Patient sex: M
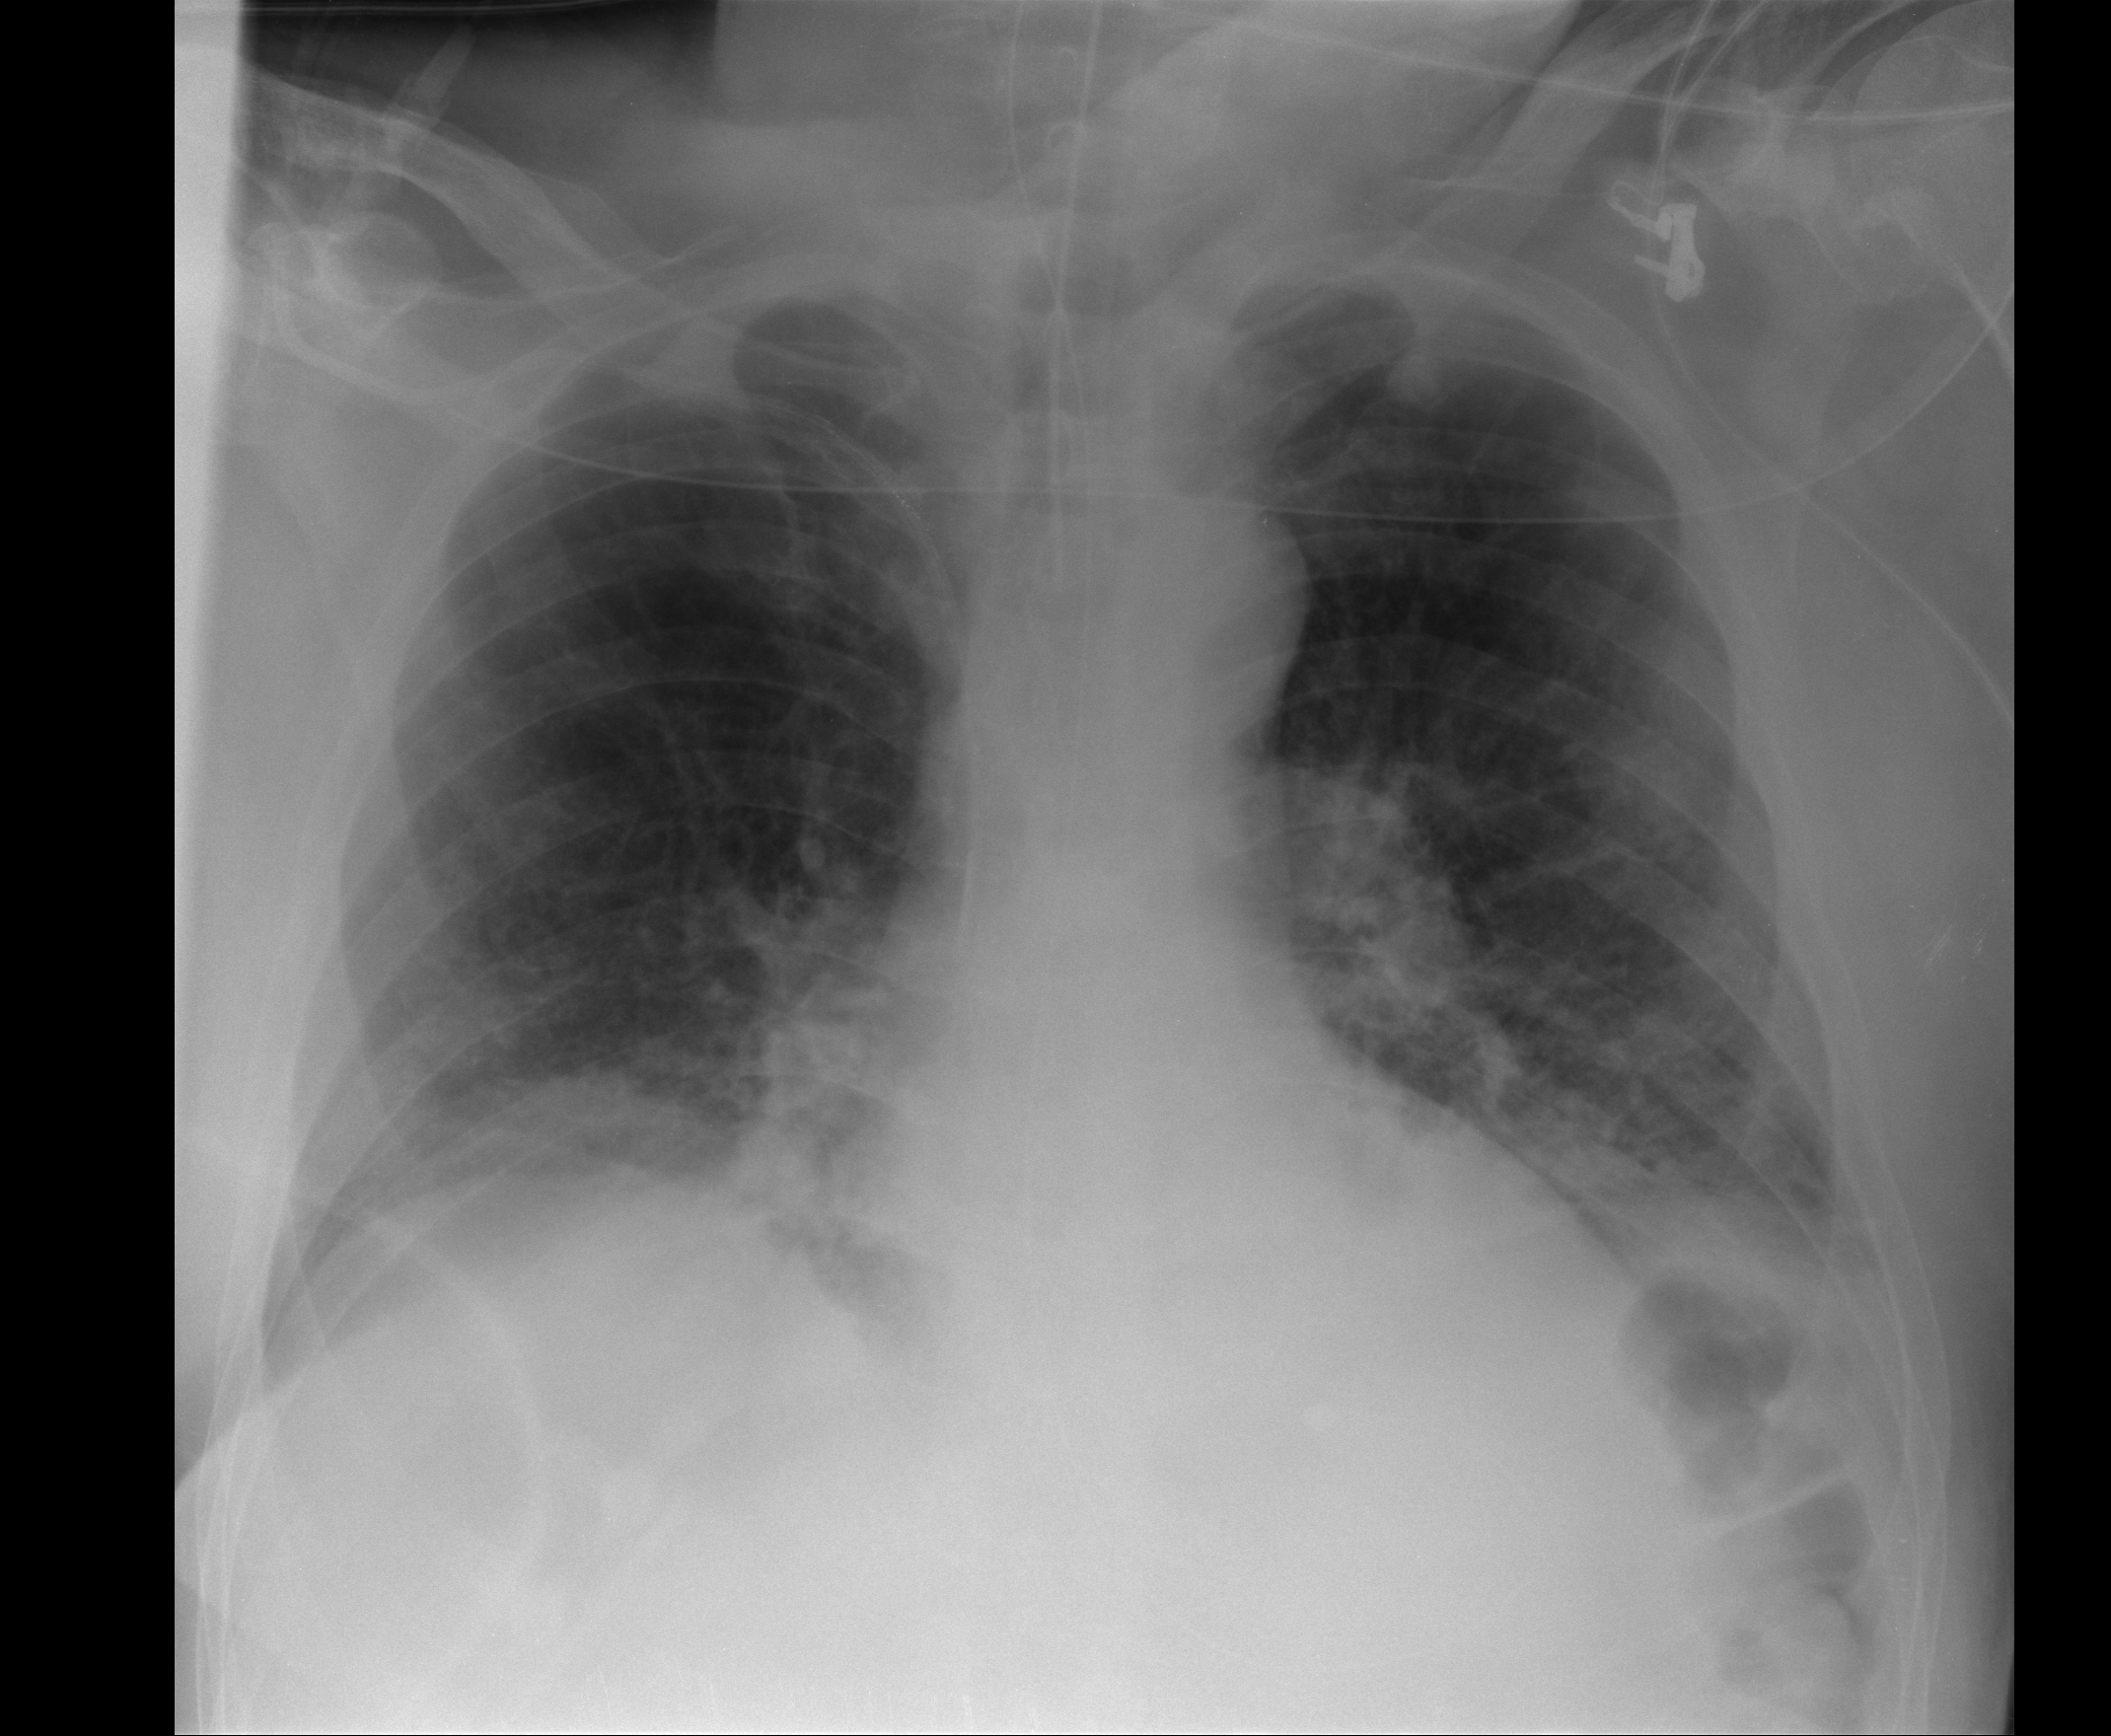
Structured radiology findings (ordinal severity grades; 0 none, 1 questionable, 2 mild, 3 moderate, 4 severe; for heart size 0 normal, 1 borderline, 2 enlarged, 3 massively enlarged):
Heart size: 0
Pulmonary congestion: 1
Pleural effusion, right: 0
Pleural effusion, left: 1
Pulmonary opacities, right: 2
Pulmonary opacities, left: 1
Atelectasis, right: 2
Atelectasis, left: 2